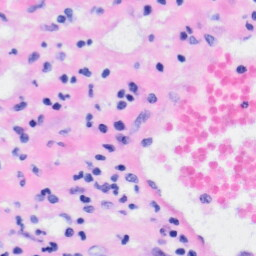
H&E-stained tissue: Liver